Field crop: maize
Growth stage: 2
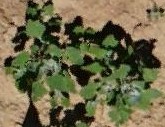
Species: chenopodium